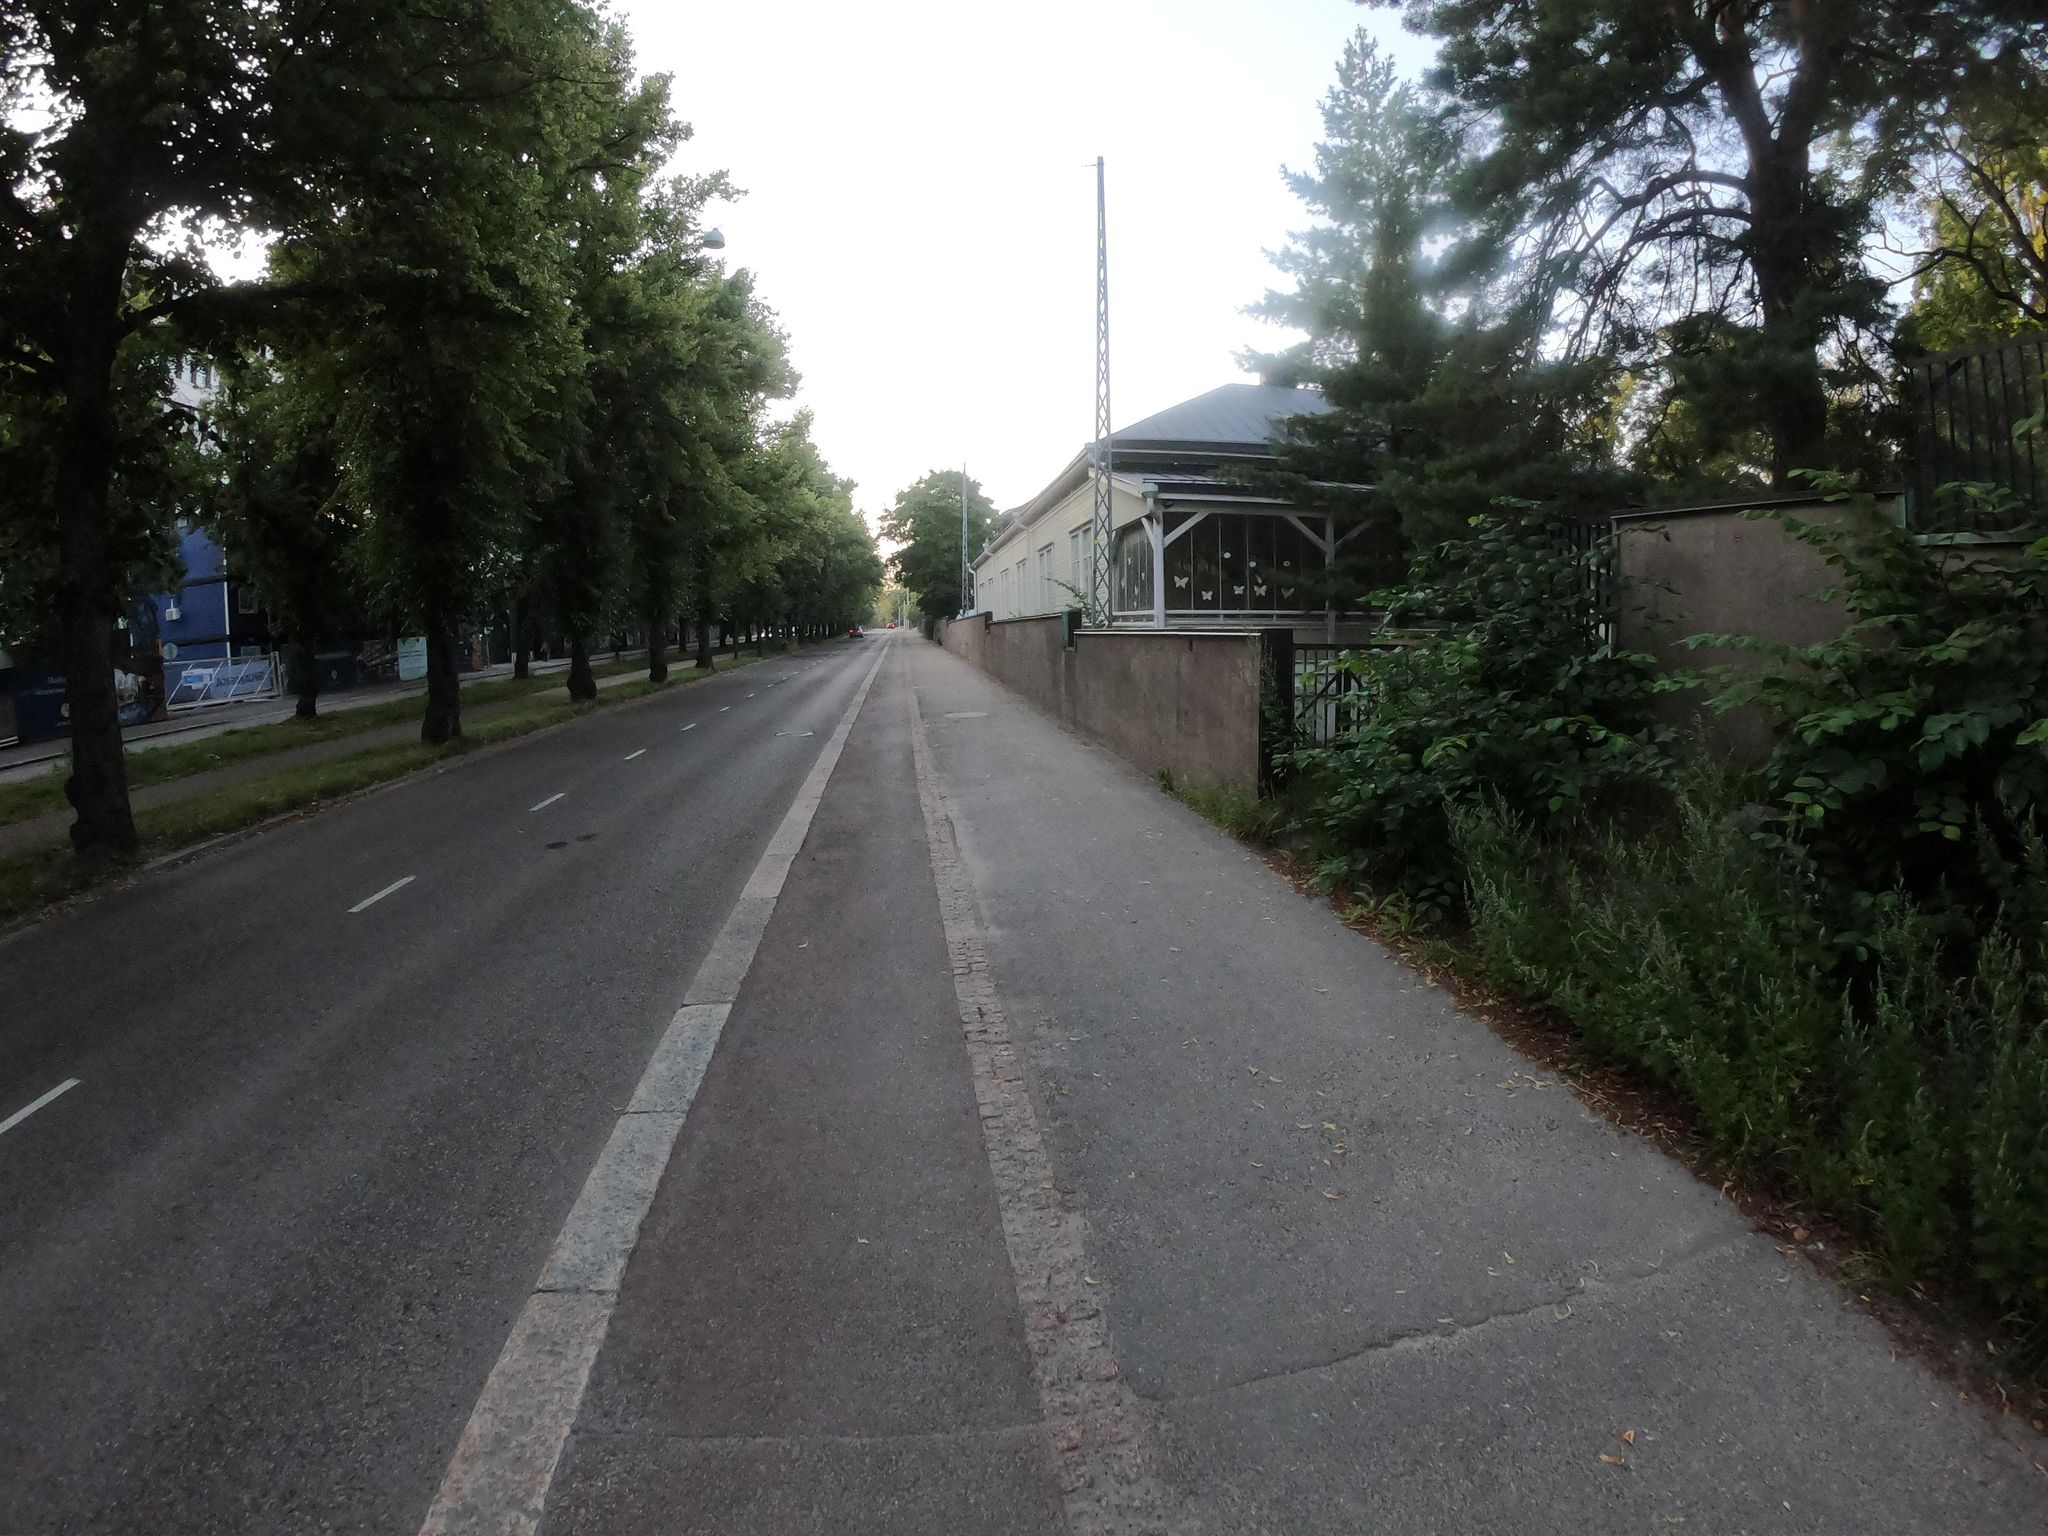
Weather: clear
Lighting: day
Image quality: good
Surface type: cycling surface
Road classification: cycleway
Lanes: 2
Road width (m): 2.5
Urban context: urban centre
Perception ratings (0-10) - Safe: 3.4, Lively: 2.68, Beautiful: 8.97, Boring: 3.07, Depressing: 4.91, Wealthy: 6.56